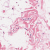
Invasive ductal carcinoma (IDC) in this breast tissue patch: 0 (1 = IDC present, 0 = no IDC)